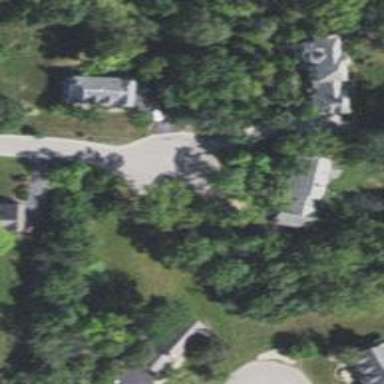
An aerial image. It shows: Driveway leading to service road.